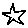
Label: star